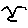
Label: bird